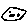
Label: moon